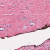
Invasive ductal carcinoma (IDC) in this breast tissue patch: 0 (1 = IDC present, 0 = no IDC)